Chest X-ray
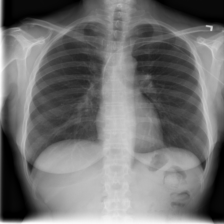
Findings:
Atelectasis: negative
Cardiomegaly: negative
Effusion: negative
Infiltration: negative
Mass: negative
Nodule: negative
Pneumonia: negative
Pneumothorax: negative
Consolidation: negative
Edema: negative
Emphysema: negative
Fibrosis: negative
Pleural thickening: negative
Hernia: negative